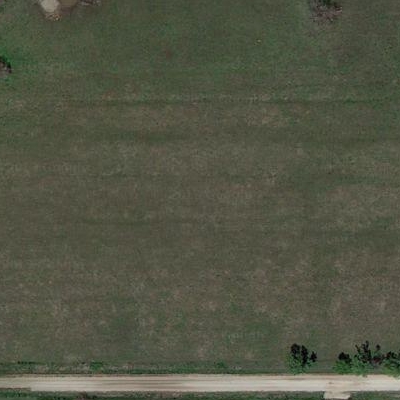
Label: aGrass